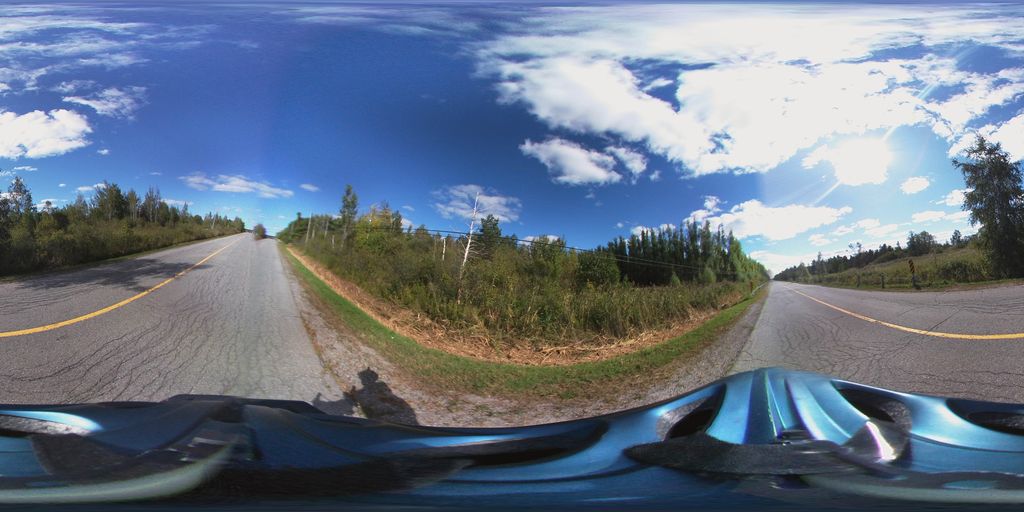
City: ottawa-gatineau